Field crop: maize
Growth stage: 2
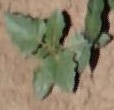
Species: datura